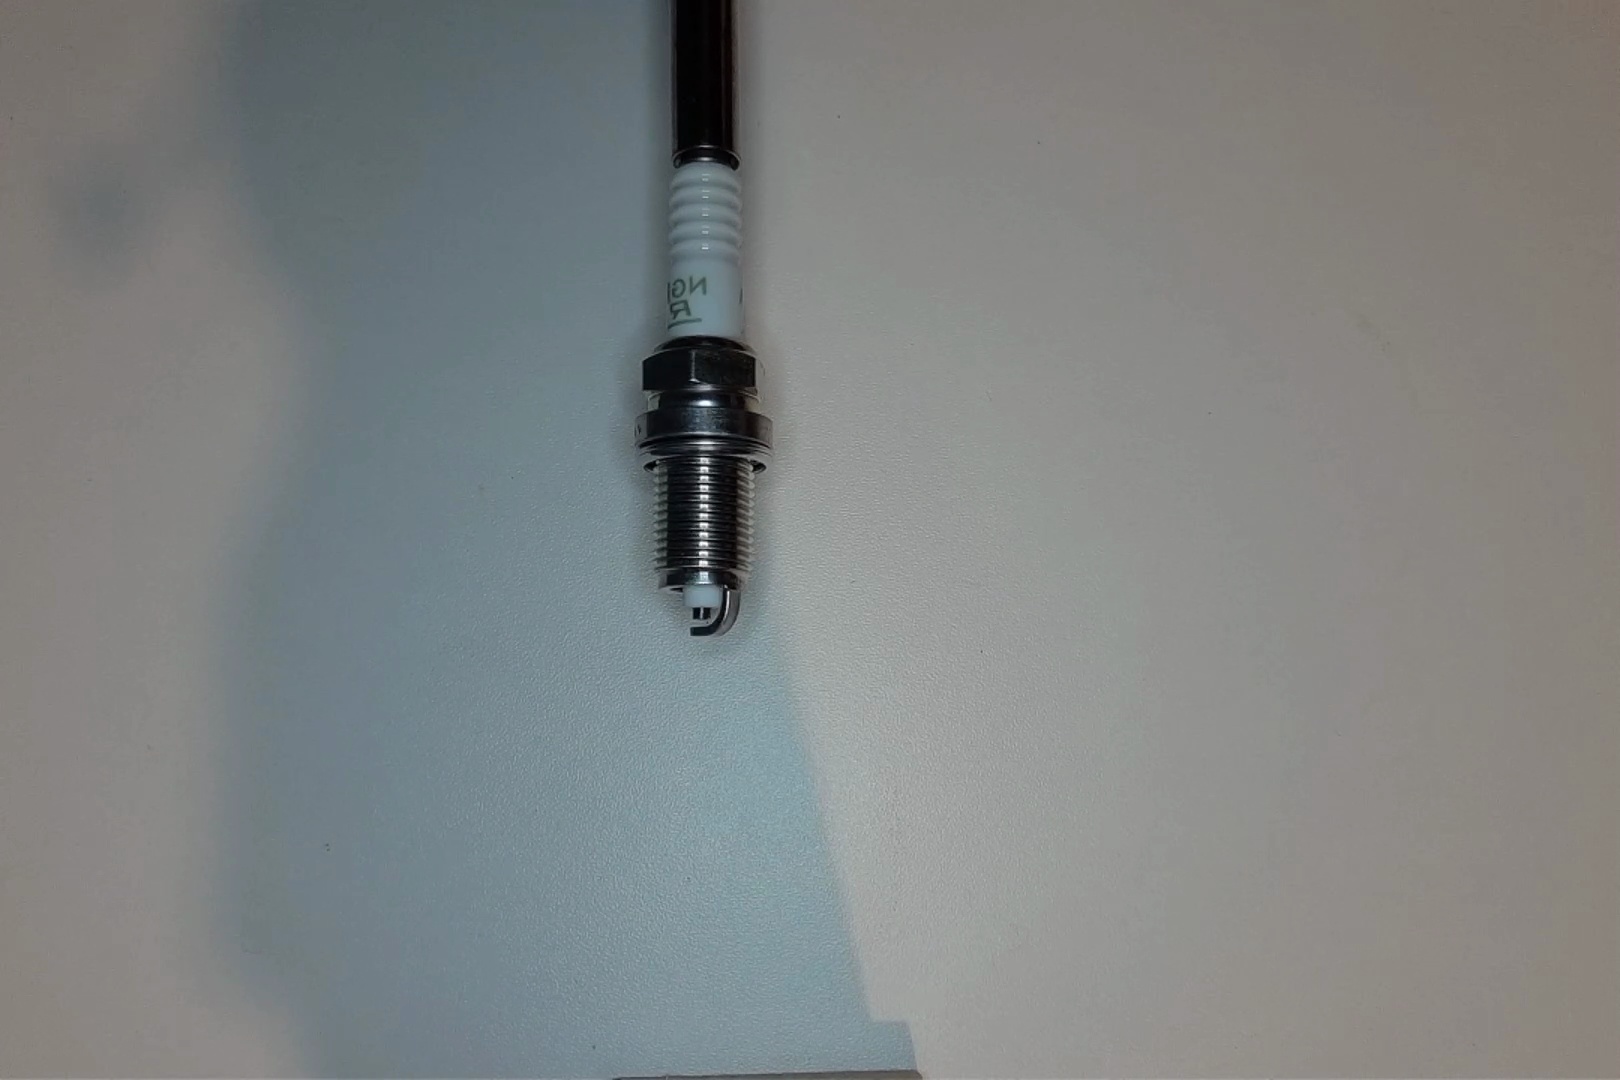
Label: no anomaly